Field crop: maize
Growth stage: 2
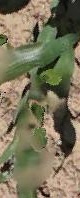
Species: maize